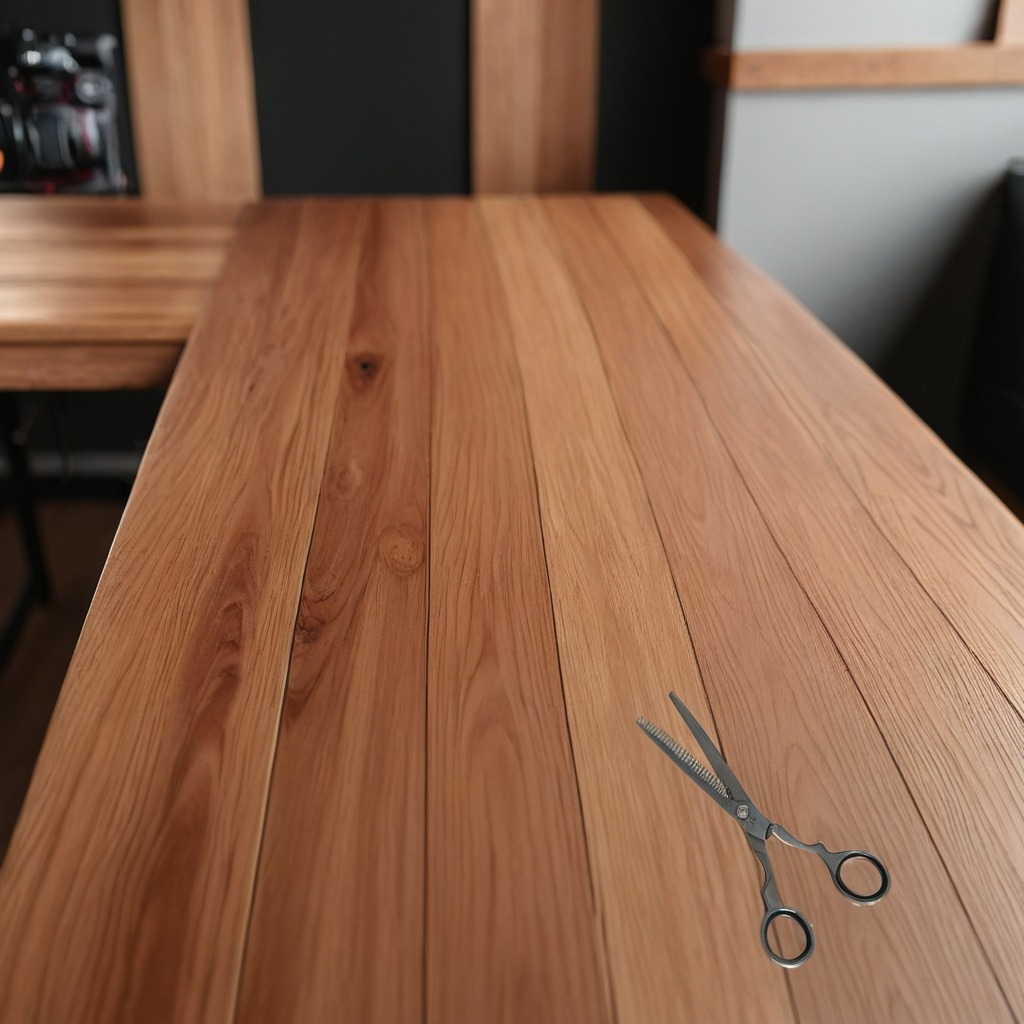
A scissor is lying on a wooden table in a carpentry studio.